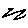
Label: zigzag